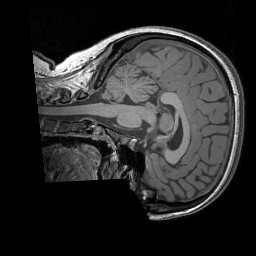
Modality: T1w
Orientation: sagittal
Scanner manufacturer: siemens
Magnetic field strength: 3 T
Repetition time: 1.83 s
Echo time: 0.00303 s